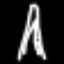
Label: The Eiffel Tower